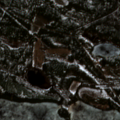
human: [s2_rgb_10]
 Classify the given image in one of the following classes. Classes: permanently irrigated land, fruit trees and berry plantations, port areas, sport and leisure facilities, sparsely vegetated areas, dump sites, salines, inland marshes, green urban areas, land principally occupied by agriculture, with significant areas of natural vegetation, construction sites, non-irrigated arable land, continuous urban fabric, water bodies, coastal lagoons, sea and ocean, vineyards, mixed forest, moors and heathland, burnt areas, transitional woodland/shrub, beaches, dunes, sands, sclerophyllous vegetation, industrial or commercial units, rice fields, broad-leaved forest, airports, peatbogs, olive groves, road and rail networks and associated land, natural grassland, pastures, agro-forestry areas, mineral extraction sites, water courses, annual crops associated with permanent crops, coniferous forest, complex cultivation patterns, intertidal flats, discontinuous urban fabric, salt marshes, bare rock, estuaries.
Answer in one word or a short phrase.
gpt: coniferous forest, water bodies